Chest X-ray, AP view. Patient: 22 years old, sex M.
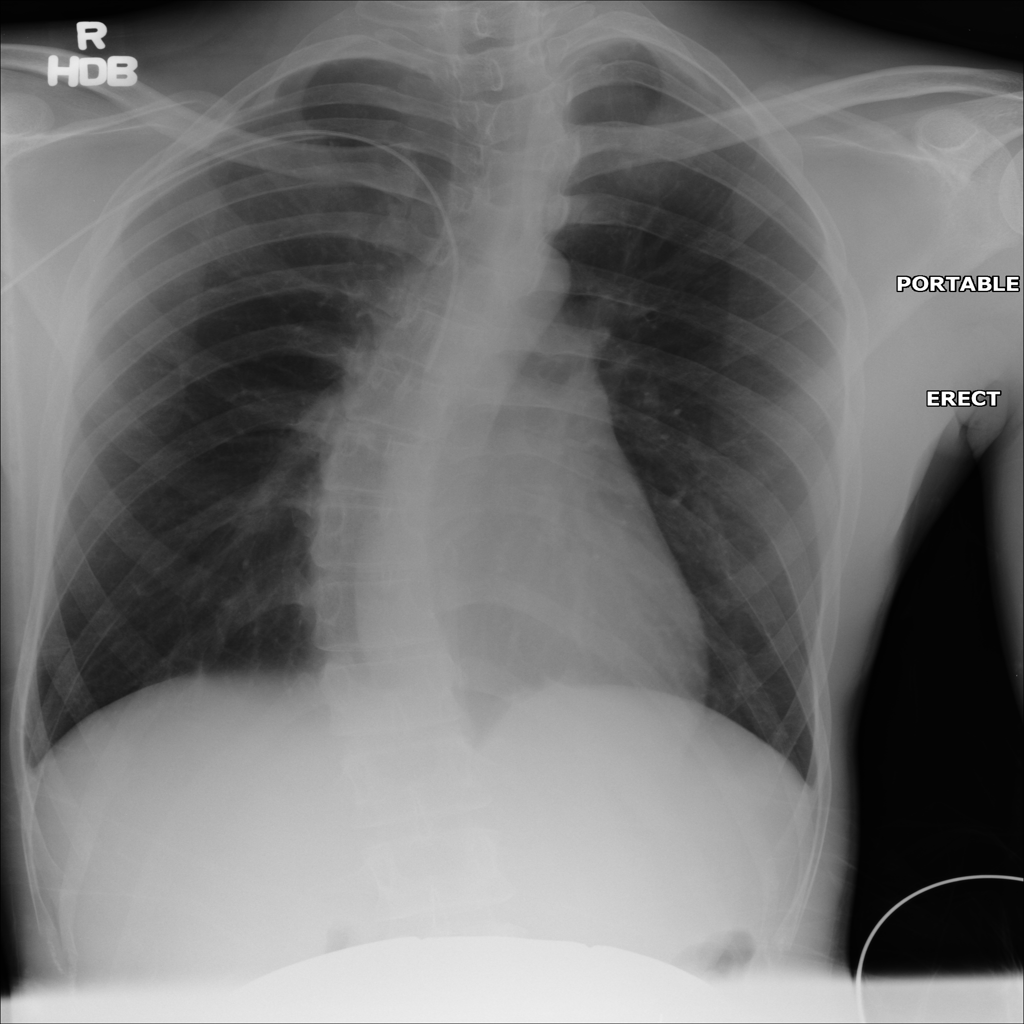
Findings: No Finding